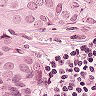
Metastatic tissue present: yes